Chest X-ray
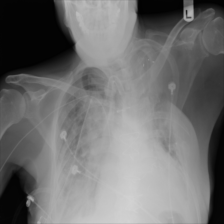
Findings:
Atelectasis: negative
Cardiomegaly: negative
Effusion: negative
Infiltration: positive
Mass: negative
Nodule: negative
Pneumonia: negative
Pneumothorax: negative
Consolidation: negative
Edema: positive
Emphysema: negative
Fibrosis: negative
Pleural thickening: negative
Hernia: negative